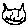
Label: cat